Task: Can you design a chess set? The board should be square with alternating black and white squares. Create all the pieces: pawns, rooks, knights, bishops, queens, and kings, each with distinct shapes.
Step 318:
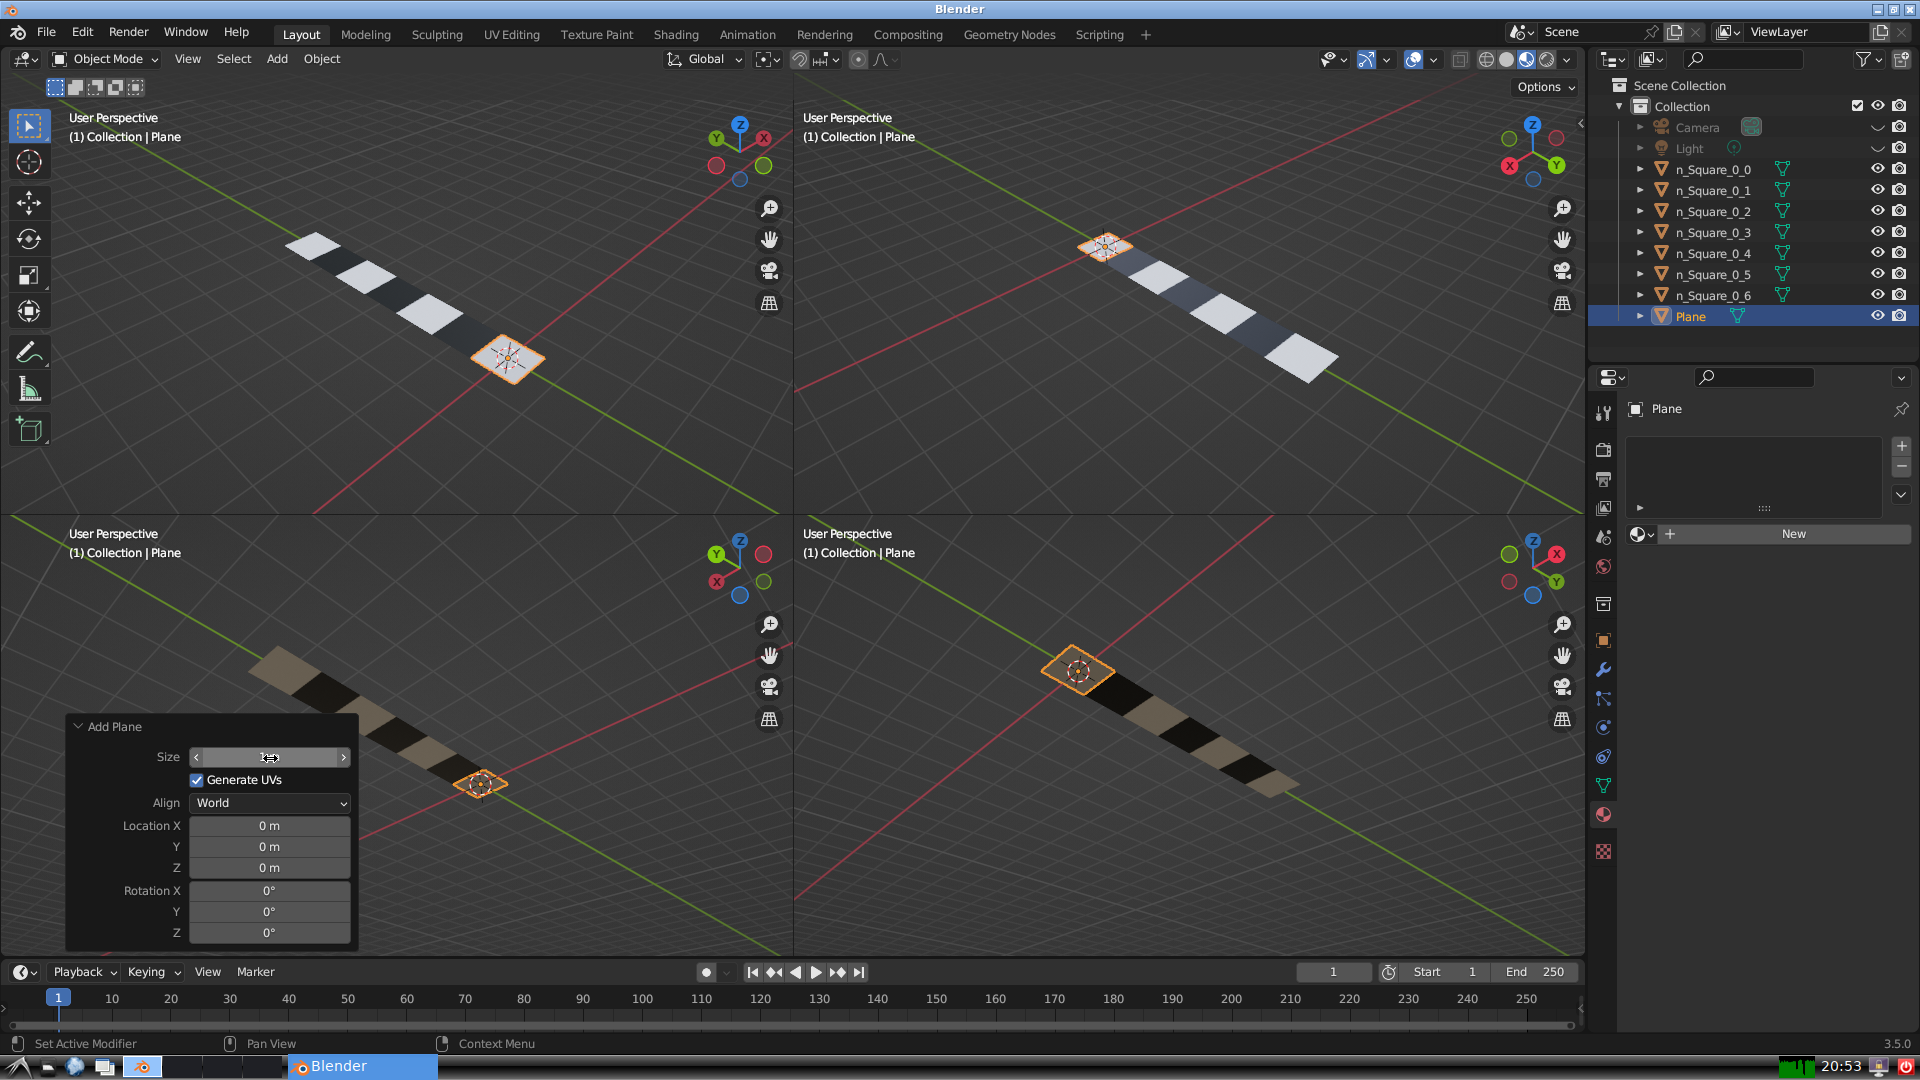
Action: click: no